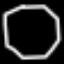
Label: octagon